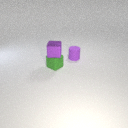
small purple rubber cylinder behind small green rubber cube